Field crop: maize
Growth stage: 2
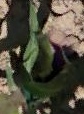
Species: maize